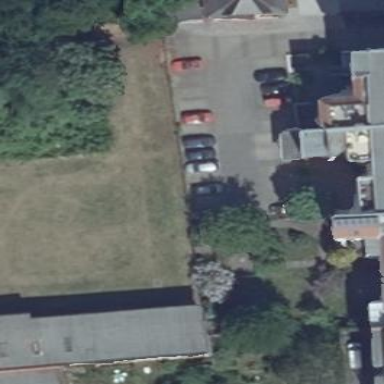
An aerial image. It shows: Parking area with sett surface.